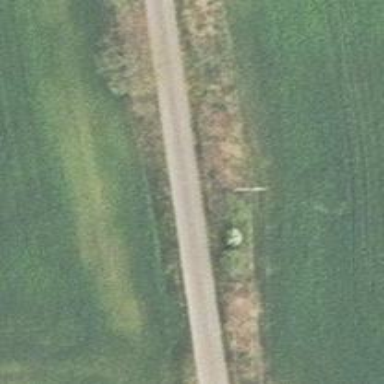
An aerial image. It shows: Minor power line.